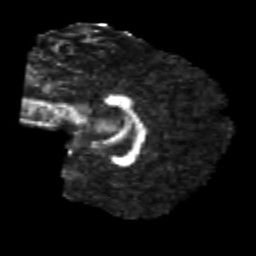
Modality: FA
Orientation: sagittal
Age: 26
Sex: male
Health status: healthy
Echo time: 0.074 s